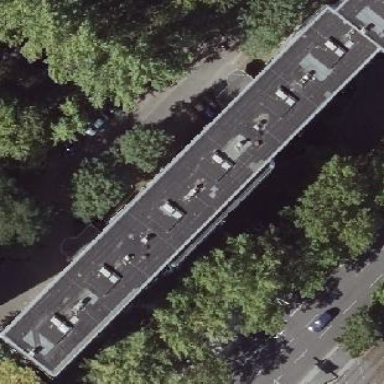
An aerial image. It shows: Grey apartments with flat roofs made of tar paper.